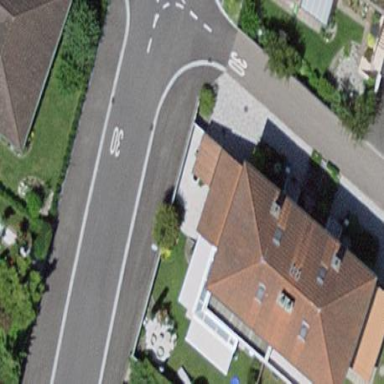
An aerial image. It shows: Building with tiled roof.